Interaction volume radius: 5 \u00c5
Interaction volume height: 15 \u00c5
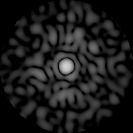
Disorder parameter: 0.9017